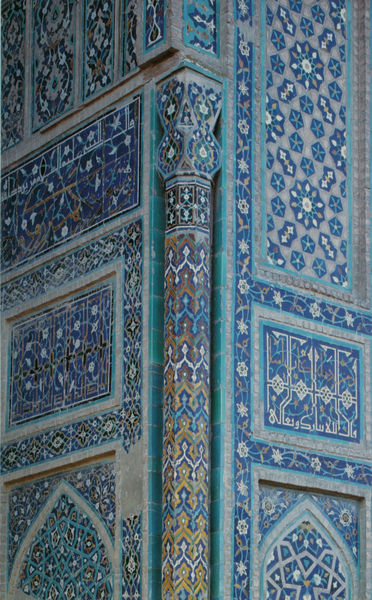
Titel: Eingangsportal des Gur-Emir Komplexes (Detail)
Standort: Samarqand
Institution: Gur-Emir Mausoleum
Schlagwörter: blau, weiß, gelb, grün, ocker, blumen, braun, bunt, grau, hell, raum, schmuck, säule, türkis, zeichen, rosen, rot, muster, ornament, wand, architektur, band, rahmen, stein, gold, keramik, ranken, schrift, ecke, abstrakt, fläche, flächen, linien, detail, symmetrie, floral, ornamente, verzierung, tor, fotografie, bögen, eckig, glaube, moschee, orient, orientalisch, palast, symmetrisch, fliesen, stilisiert, kachel, kacheln, mosaik, kapitell, wandschmuck, geometrisch, rosette, spitzbogen, bänder, ornamentik, ungegenständlich, islam, persien, rosetten, vieleckig, halbsäule, säle, kantig, islamisch, byzanz, einbuchtung, blaue moschee, kielbogen, isalmisch, ischtator, orane, semt arama, mustel, isfahan, orrnamente